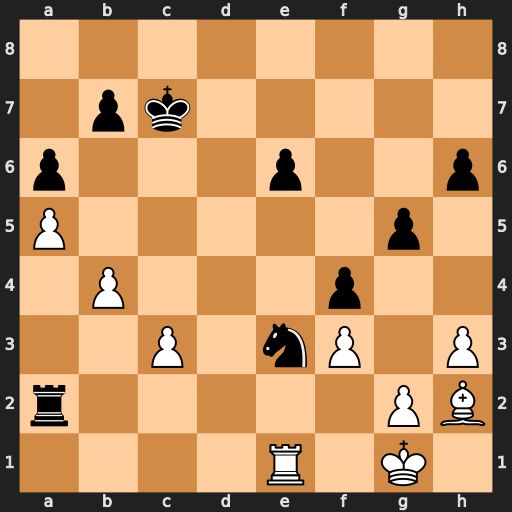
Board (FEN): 8/1pk5/p3p2p/P5p1/1P3p2/2P1nP1P/r5PB/4R1K1
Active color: w
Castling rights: -
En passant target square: -
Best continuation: Rxe3 Ra1+ Kf2